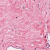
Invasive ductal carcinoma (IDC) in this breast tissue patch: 0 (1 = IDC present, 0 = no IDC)